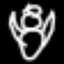
Label: angel